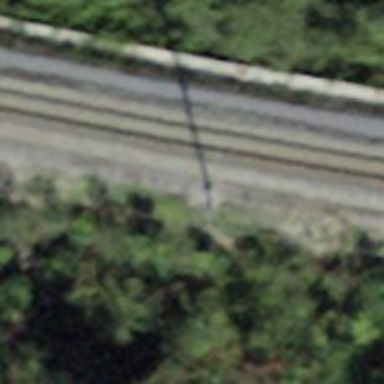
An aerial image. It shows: Power pole.